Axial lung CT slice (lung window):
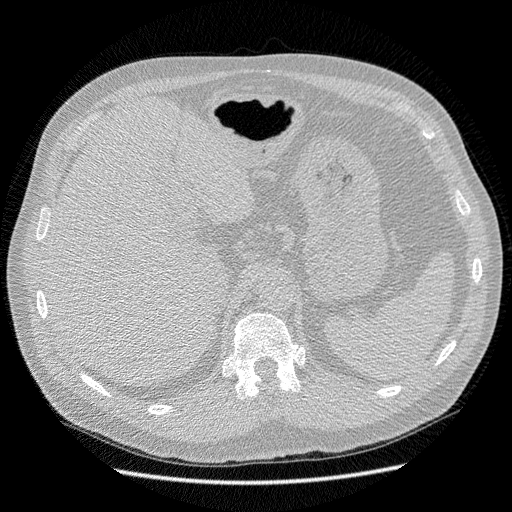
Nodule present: no